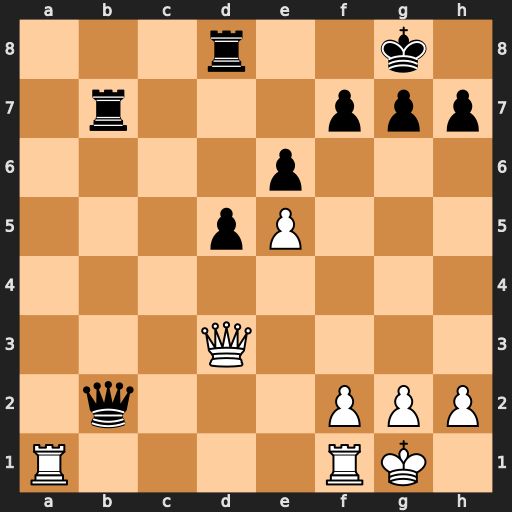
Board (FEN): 3r2k1/1r3ppp/4p3/3pP3/8/3Q4/1q3PPP/R4RK1
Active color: w
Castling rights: -
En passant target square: -
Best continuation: Rab1 Qxb1 Rxb1 Rxb1+ Qxb1